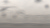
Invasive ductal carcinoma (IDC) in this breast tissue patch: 0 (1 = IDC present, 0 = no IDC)